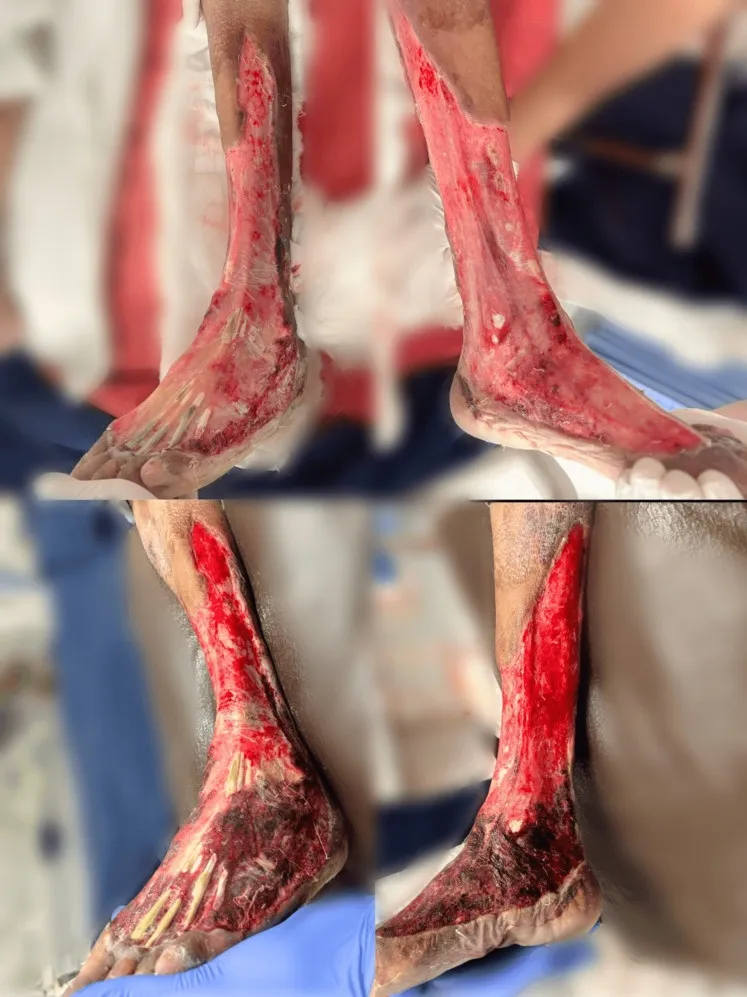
Clinical images showing the worsening of the wound due to terminal hypoxia after the patient's condition deteriorated.
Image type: medical_photograph (other_medical_photograph)